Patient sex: F
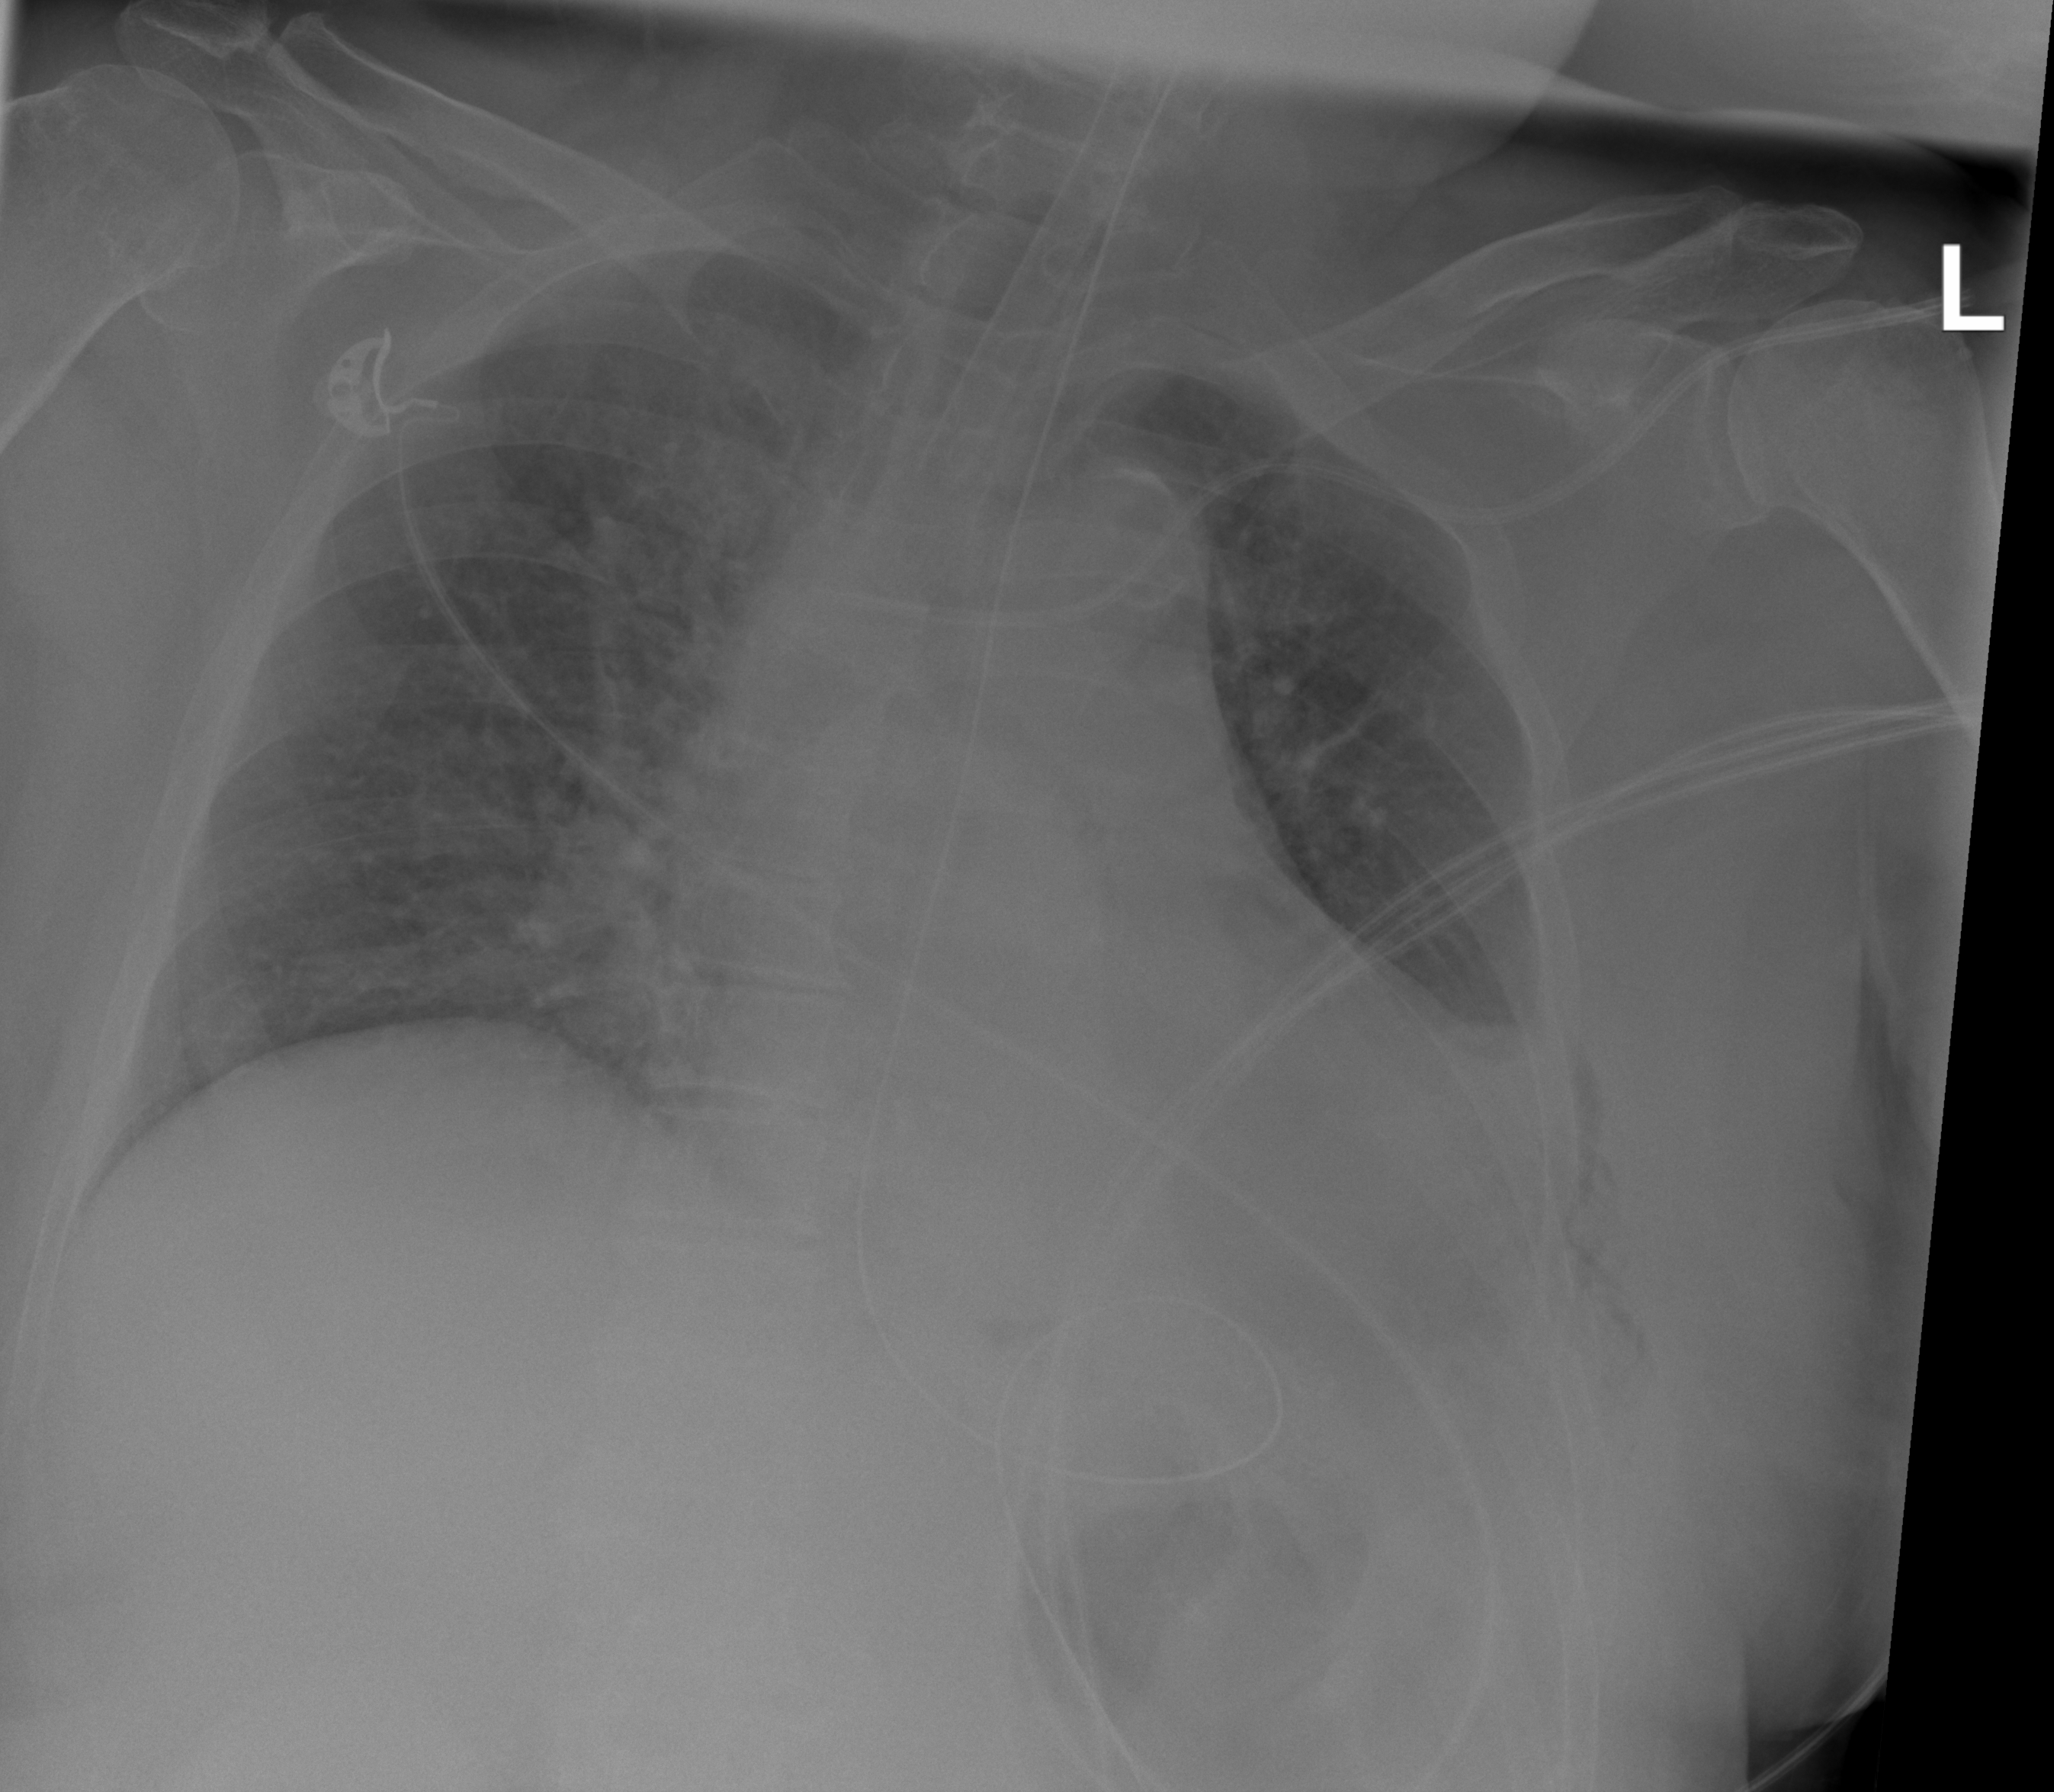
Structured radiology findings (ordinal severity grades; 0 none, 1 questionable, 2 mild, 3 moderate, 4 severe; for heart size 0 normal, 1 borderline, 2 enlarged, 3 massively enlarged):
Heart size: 2
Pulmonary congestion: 0
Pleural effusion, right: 0
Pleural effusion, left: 2
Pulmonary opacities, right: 0
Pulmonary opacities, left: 0
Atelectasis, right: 0
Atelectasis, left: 2